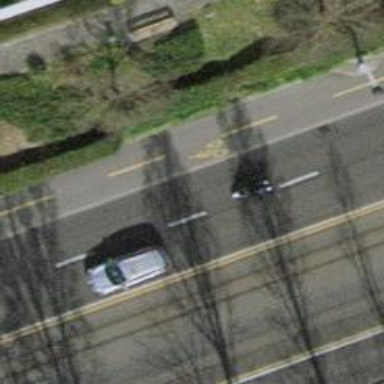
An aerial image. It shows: Asphalt sidewalk and cycleway. The sidewalk and cycleway both have asphalt surface.